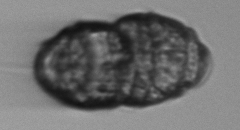
Label: Margalefidinium